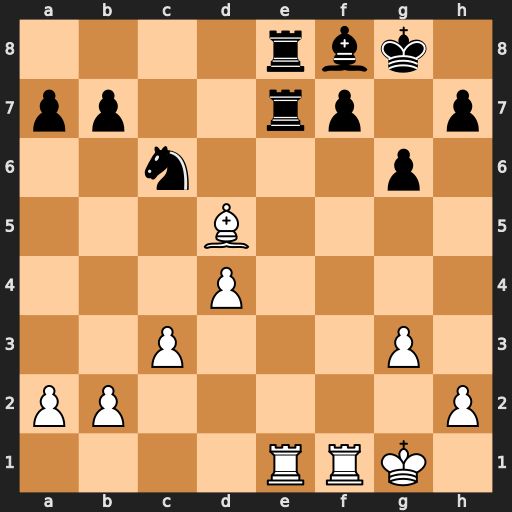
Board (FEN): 4rbk1/pp2rp1p/2n3p1/3B4/3P4/2P3P1/PP5P/4RRK1
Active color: w
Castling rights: -
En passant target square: -
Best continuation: Bxf7+ Rxf7 Rxe8